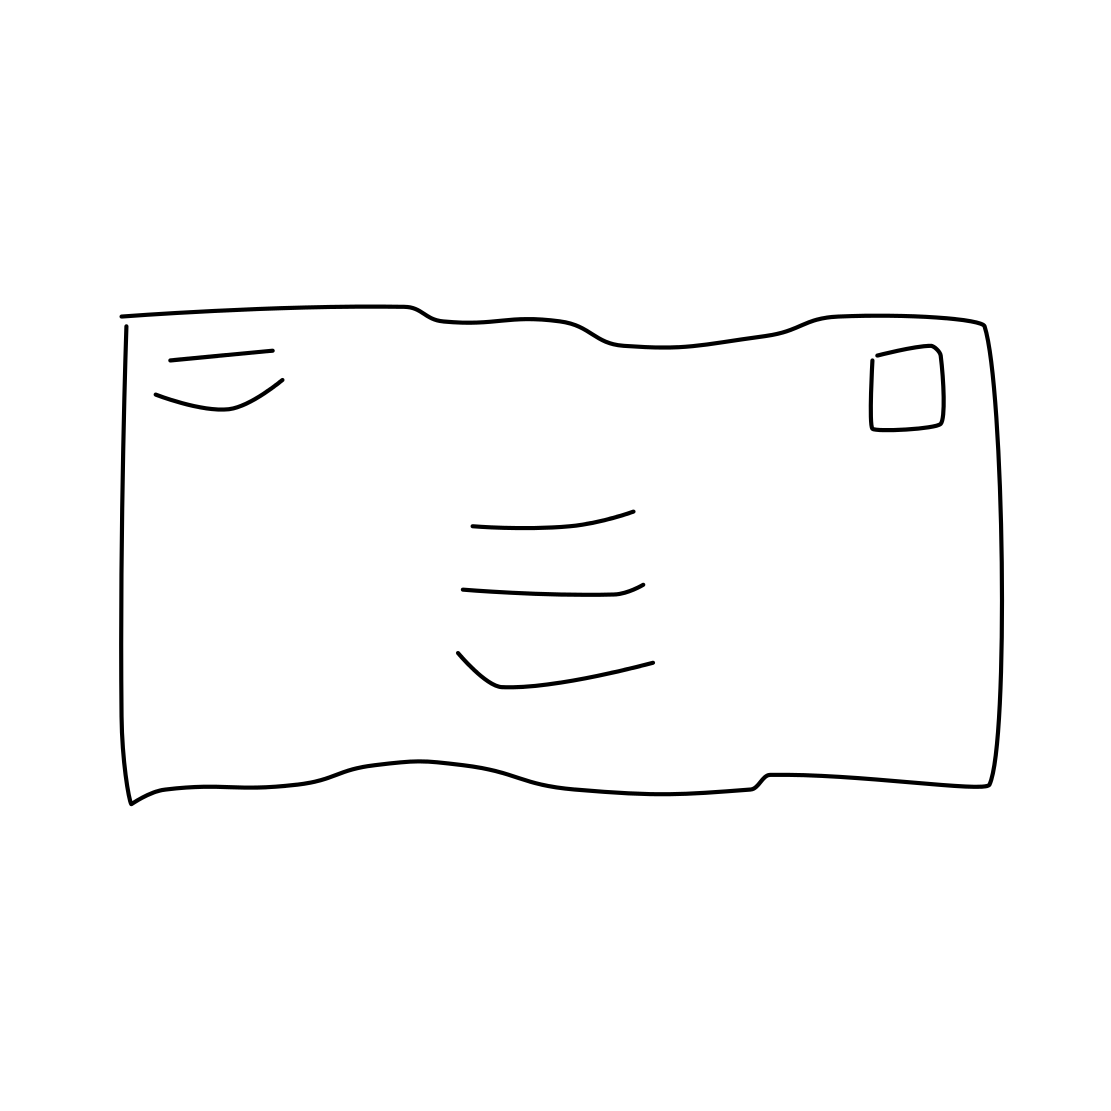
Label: envelope